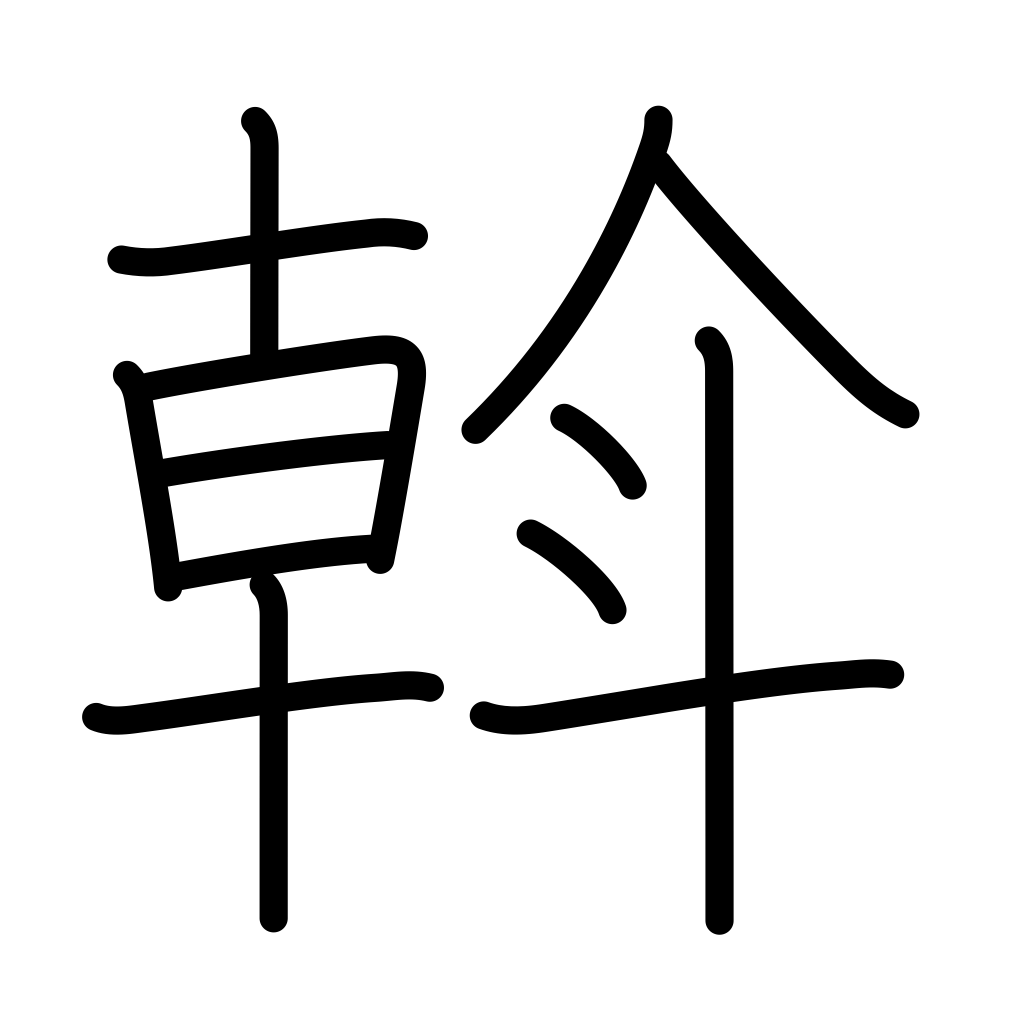
Meaning: go around, rule, administer